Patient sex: M
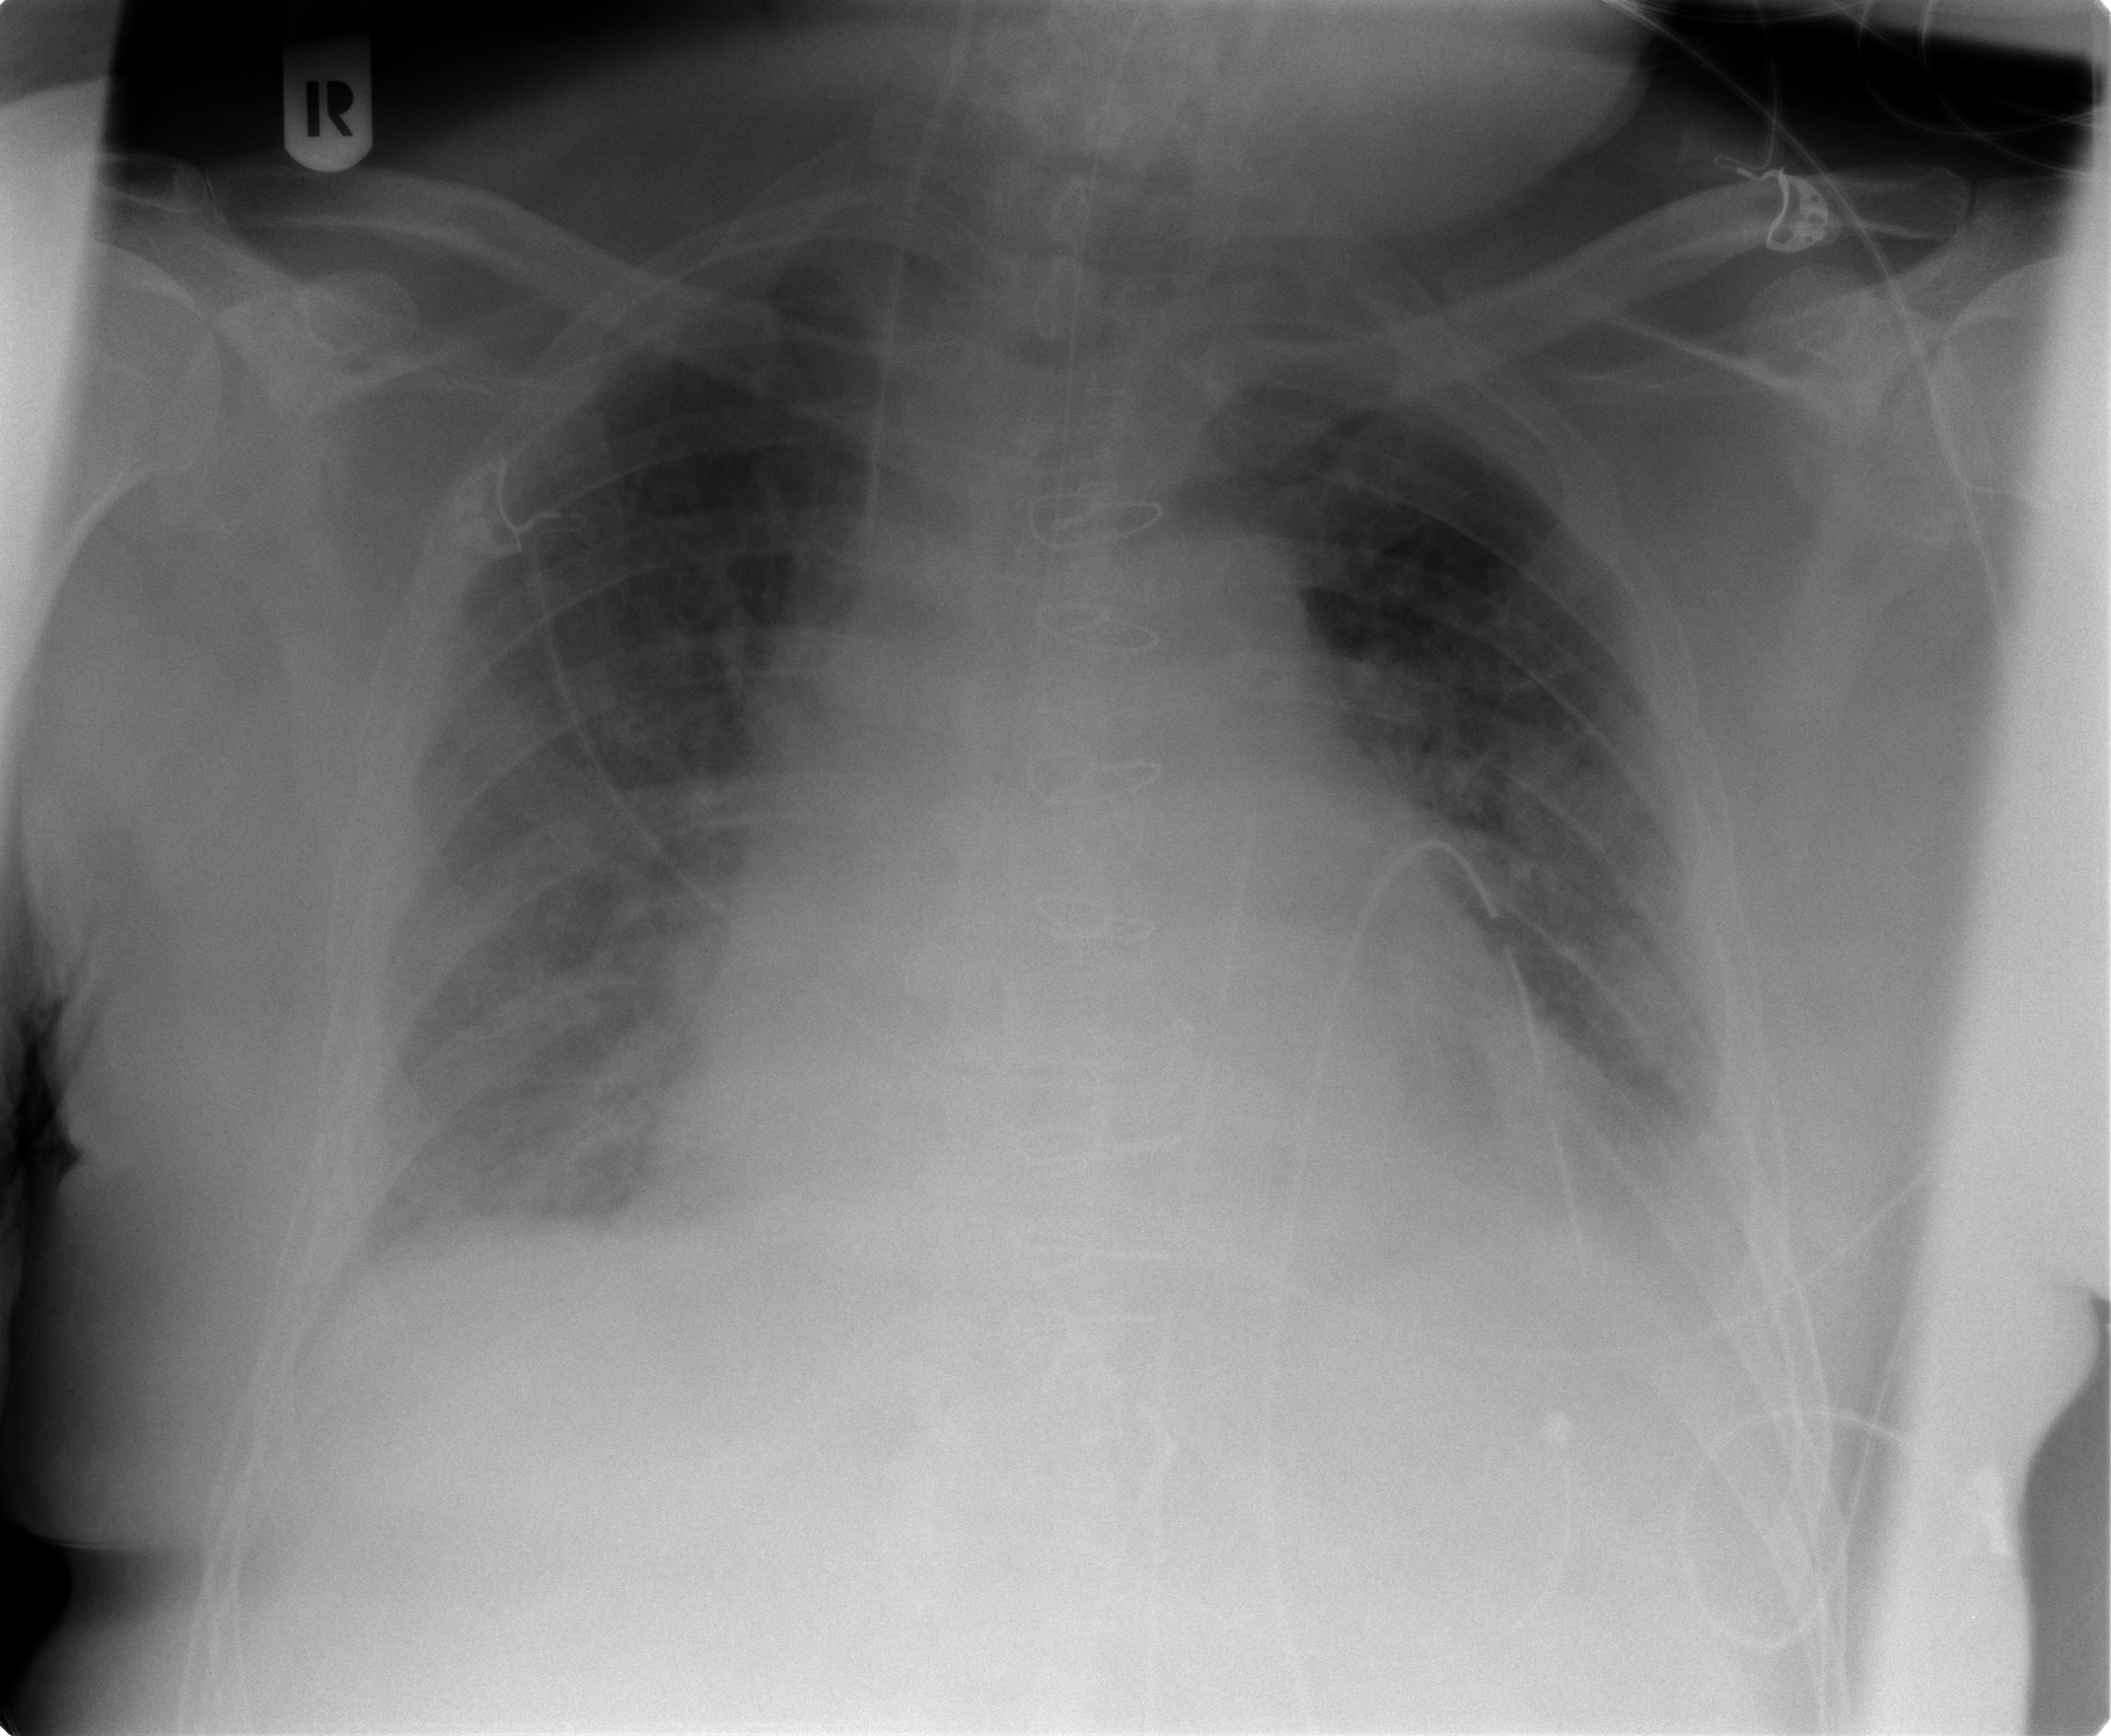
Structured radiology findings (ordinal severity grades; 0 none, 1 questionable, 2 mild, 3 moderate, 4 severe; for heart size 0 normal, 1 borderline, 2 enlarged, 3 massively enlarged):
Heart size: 2
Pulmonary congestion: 1
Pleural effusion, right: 0
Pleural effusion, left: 0
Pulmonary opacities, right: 0
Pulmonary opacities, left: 0
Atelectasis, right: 1
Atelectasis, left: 2